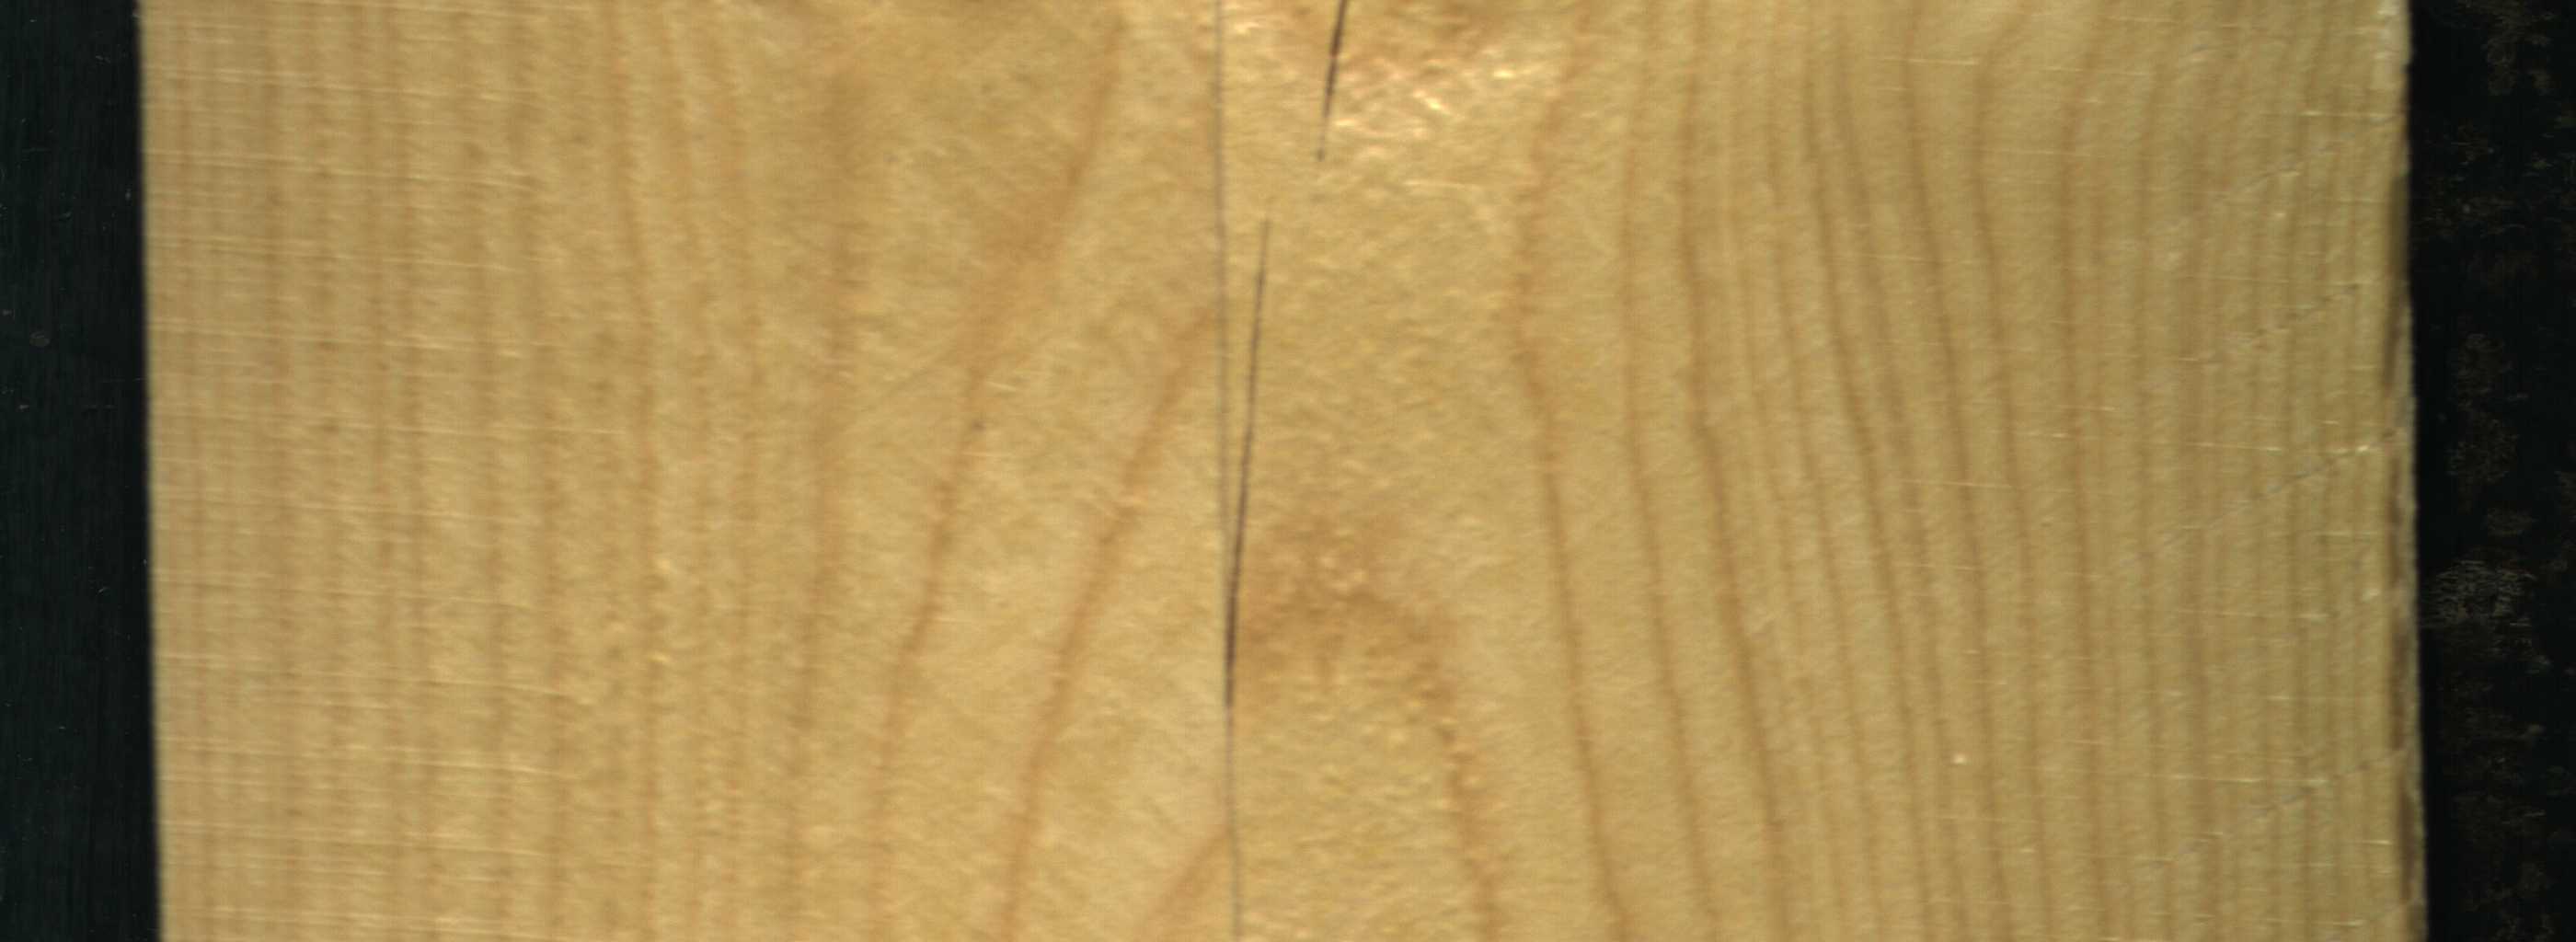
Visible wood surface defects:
Crack
Crack